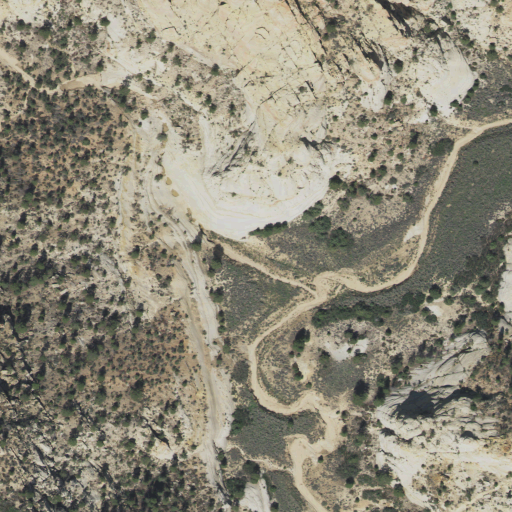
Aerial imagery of valley in Utah named Tank Canyon containing shrub, barren land, and evergreen forest